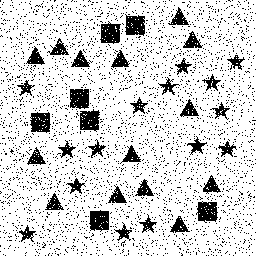
Squares: 7
Triangles: 14
Stars: 15
Total shapes: 36